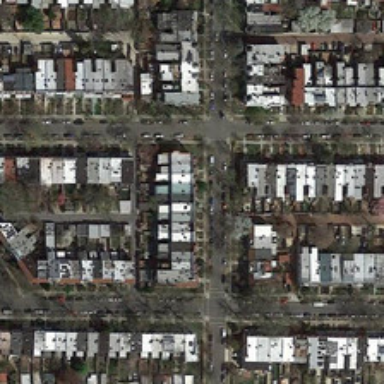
Many buildings and green trees are in a dense residential area .